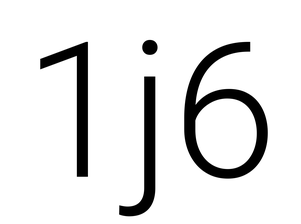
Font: Roboto_Light